Interaction volume radius: 5 \u00c5
Interaction volume height: 20 \u00c5
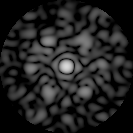
Disorder parameter: 0.7087